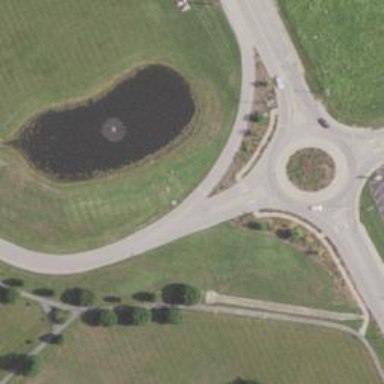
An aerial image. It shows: Tertiary link road with asphalt surface.